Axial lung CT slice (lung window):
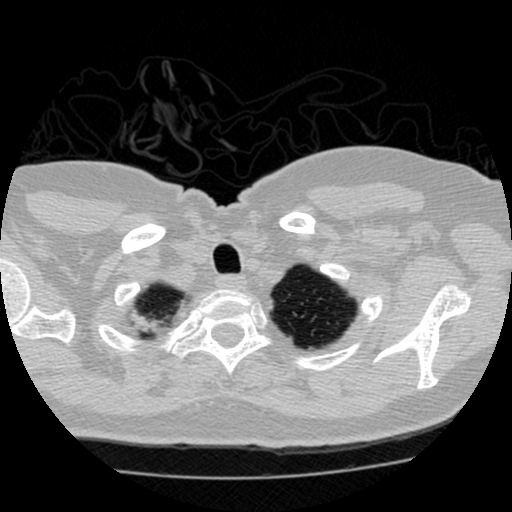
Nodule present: no